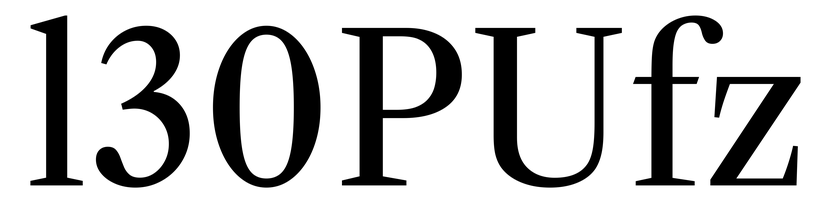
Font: LibreCaslonText_Regular